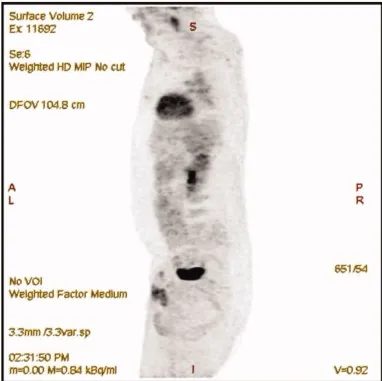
Sagittal. Images.
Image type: radiology (pet)